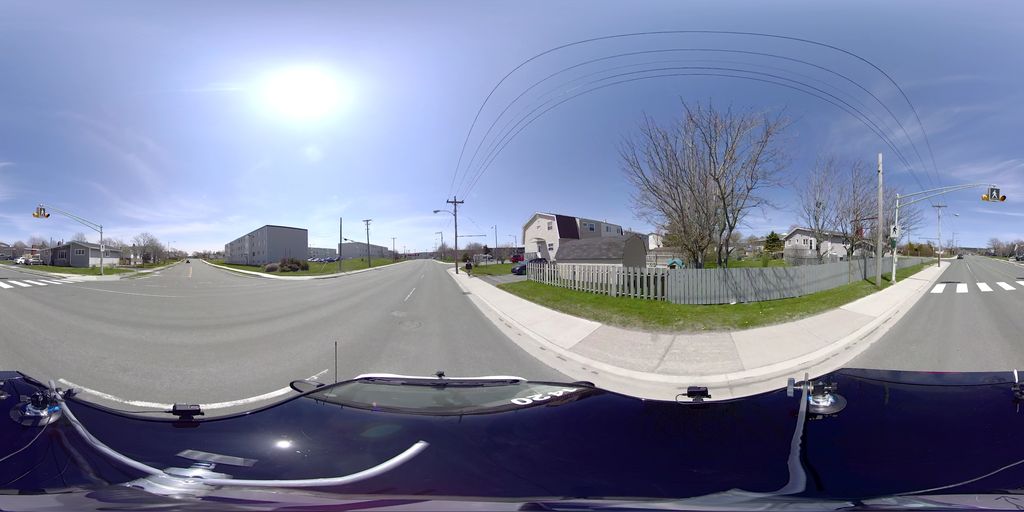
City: st_johns